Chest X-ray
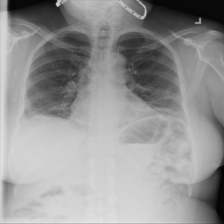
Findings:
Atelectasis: positive
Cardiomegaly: negative
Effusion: negative
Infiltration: negative
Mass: negative
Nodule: negative
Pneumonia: negative
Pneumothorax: negative
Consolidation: negative
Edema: negative
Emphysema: negative
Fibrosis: negative
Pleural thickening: negative
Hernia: negative